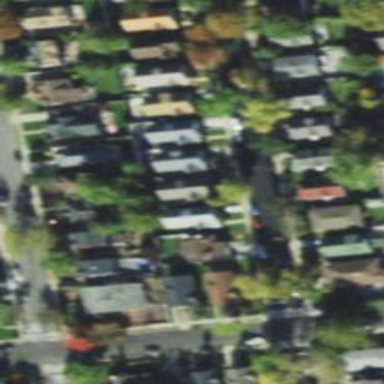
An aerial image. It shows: Neighborhood.